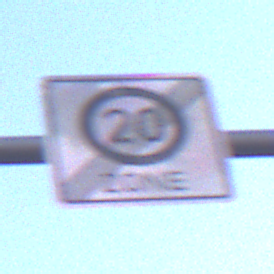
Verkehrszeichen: EndeZone20
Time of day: SunriseSunset
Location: Outdoor (Nature)
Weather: Clear
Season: NotSpecified
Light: Natural